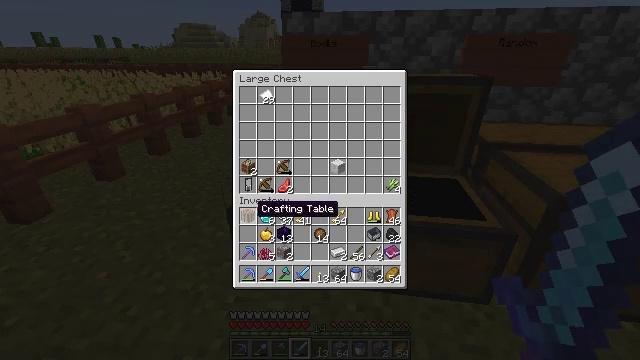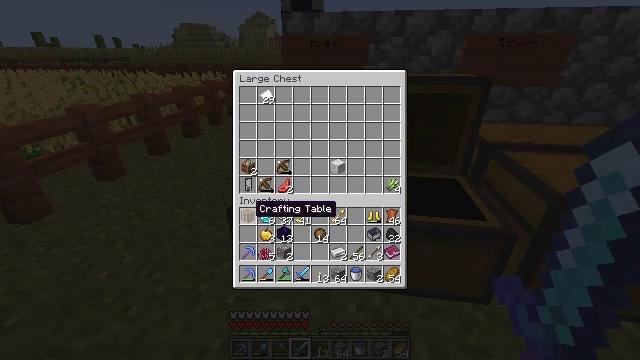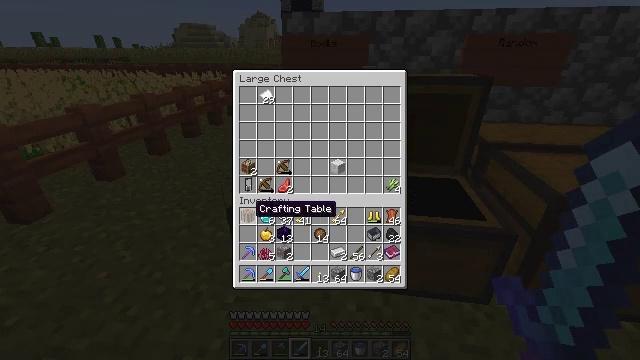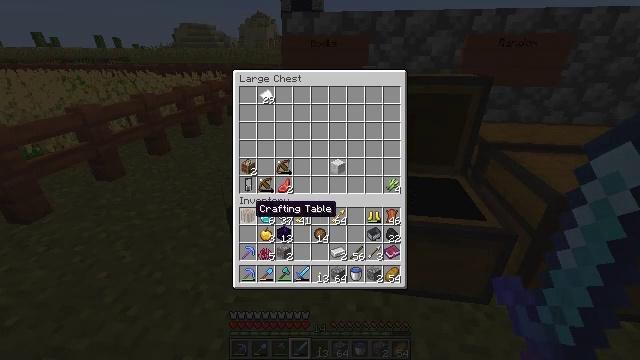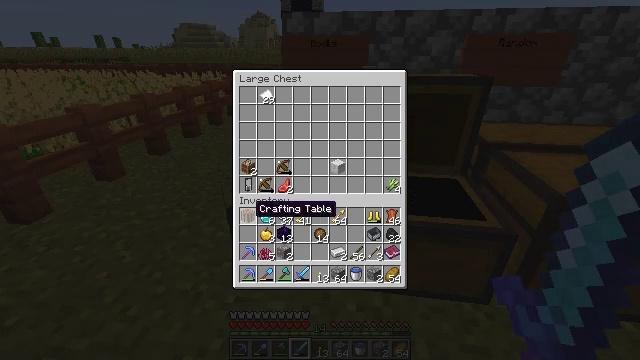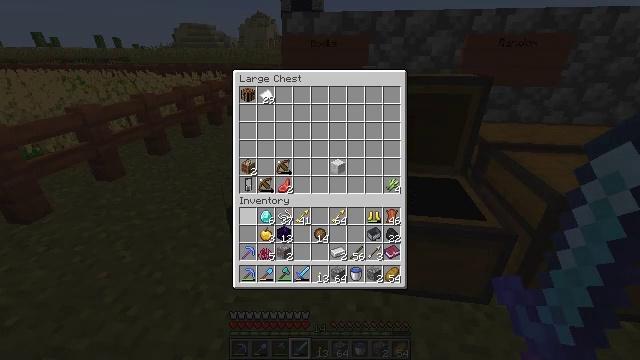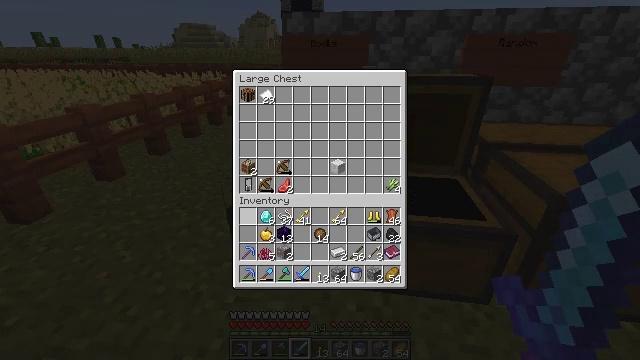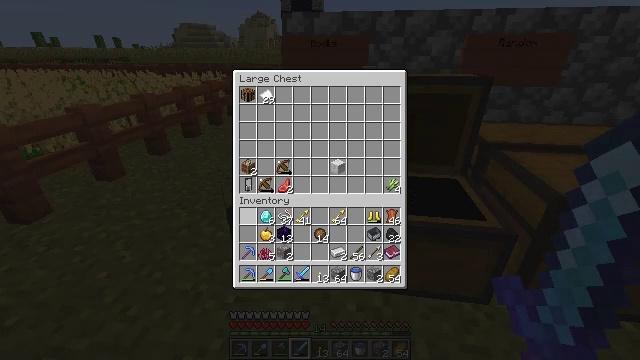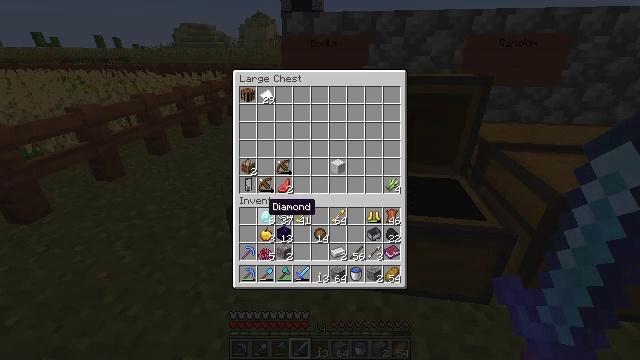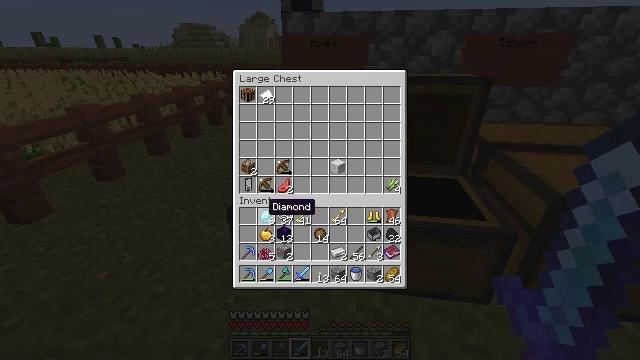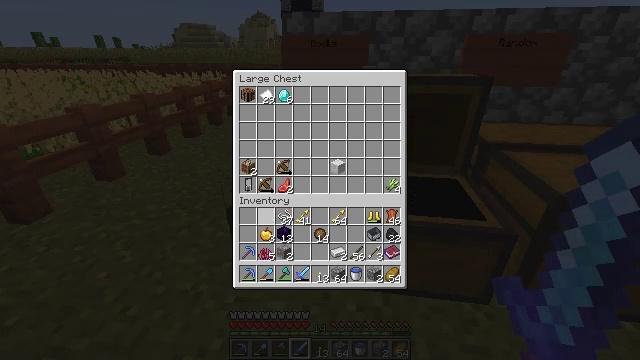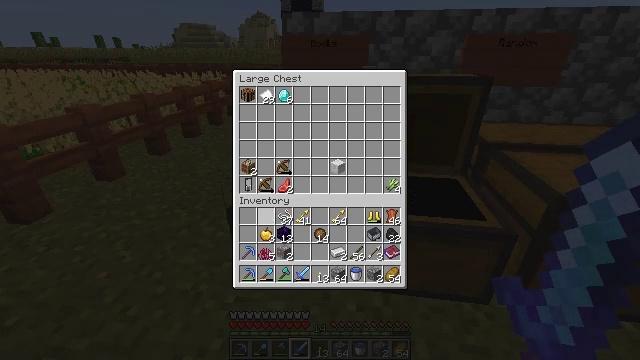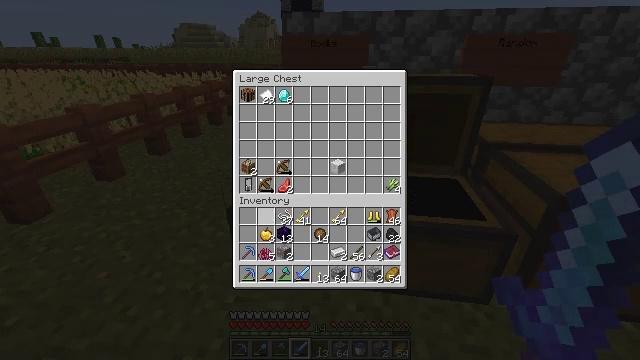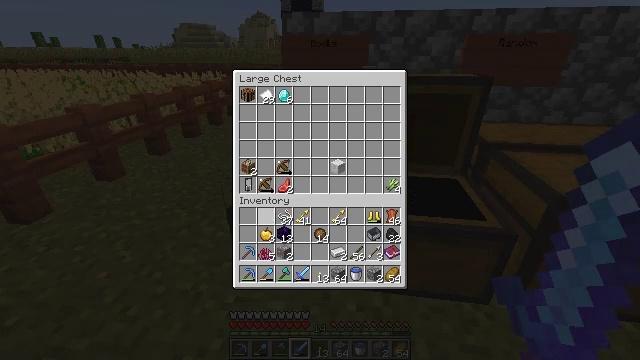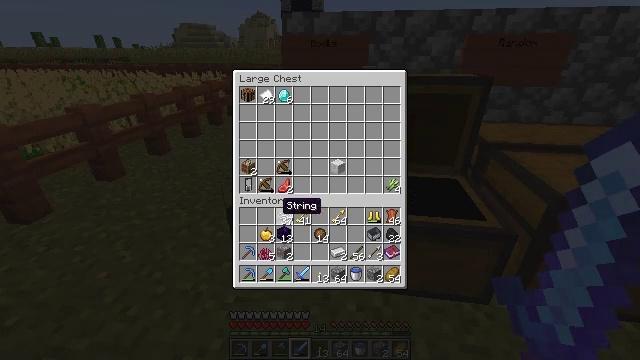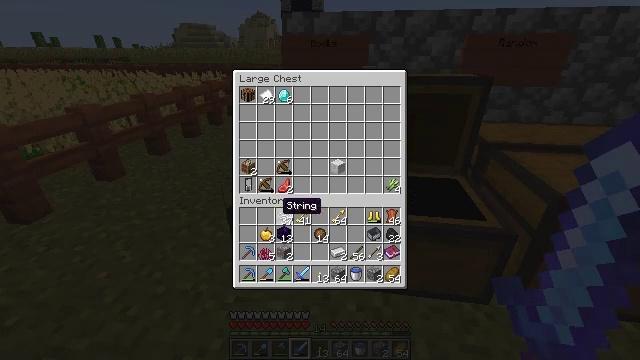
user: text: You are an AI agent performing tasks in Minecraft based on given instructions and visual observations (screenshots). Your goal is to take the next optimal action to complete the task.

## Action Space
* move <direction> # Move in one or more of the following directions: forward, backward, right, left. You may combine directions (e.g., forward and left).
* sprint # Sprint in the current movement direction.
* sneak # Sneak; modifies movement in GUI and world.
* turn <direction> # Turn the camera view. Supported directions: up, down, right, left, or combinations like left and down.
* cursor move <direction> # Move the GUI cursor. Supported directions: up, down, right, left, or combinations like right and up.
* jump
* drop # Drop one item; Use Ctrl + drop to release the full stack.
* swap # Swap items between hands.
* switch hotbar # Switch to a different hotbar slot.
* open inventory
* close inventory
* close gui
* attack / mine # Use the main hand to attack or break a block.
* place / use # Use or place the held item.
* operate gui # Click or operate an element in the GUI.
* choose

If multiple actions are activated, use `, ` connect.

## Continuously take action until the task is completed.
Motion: motion action
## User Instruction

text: Open the crafting menu and craft a brewing stand.
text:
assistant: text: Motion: sneak
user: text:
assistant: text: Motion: sneak
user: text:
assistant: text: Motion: sneak
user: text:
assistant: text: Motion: sneak
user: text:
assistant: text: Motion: sneak, operate gui
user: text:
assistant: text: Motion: sneak, operate gui
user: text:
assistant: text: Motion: sneak
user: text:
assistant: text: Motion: sneak
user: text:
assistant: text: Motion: sneak
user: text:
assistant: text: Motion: sneak, operate gui
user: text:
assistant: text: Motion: sneak, operate gui
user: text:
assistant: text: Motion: sneak
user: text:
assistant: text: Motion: sneak
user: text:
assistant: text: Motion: sneak
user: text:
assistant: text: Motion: sneak
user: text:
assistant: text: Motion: sneak
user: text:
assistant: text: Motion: sneak, operate gui
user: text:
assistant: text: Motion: sneak, operate gui
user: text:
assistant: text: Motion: sneak
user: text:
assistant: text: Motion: sneak
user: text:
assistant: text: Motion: sneak, cursor move right
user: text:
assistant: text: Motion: sneak
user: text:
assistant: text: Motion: sneak
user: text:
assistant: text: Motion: sneak, operate gui
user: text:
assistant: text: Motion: sneak, operate gui
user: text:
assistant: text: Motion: sneak, operate gui
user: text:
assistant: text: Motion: sneak
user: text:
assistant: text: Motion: sneak
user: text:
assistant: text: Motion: sneak, cursor move right
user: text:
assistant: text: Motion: sneak, cursor move right